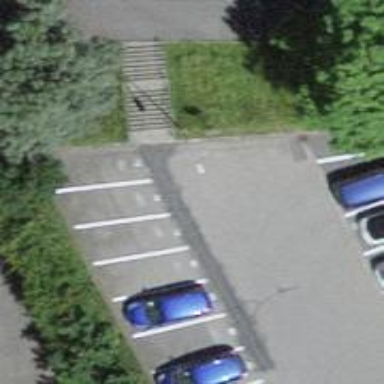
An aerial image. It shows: Paved steps on the road.